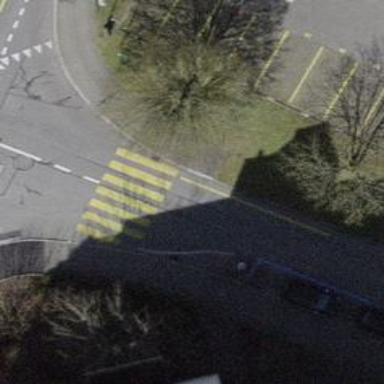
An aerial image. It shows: Zebra crossing with road island.